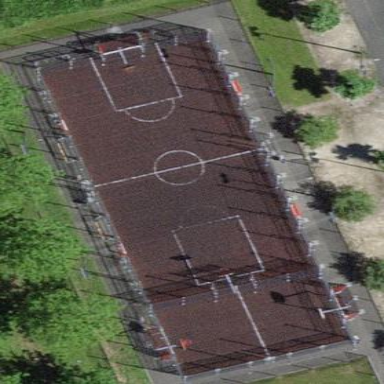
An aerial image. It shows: Basketball court in the leisure land pitch.